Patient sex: M
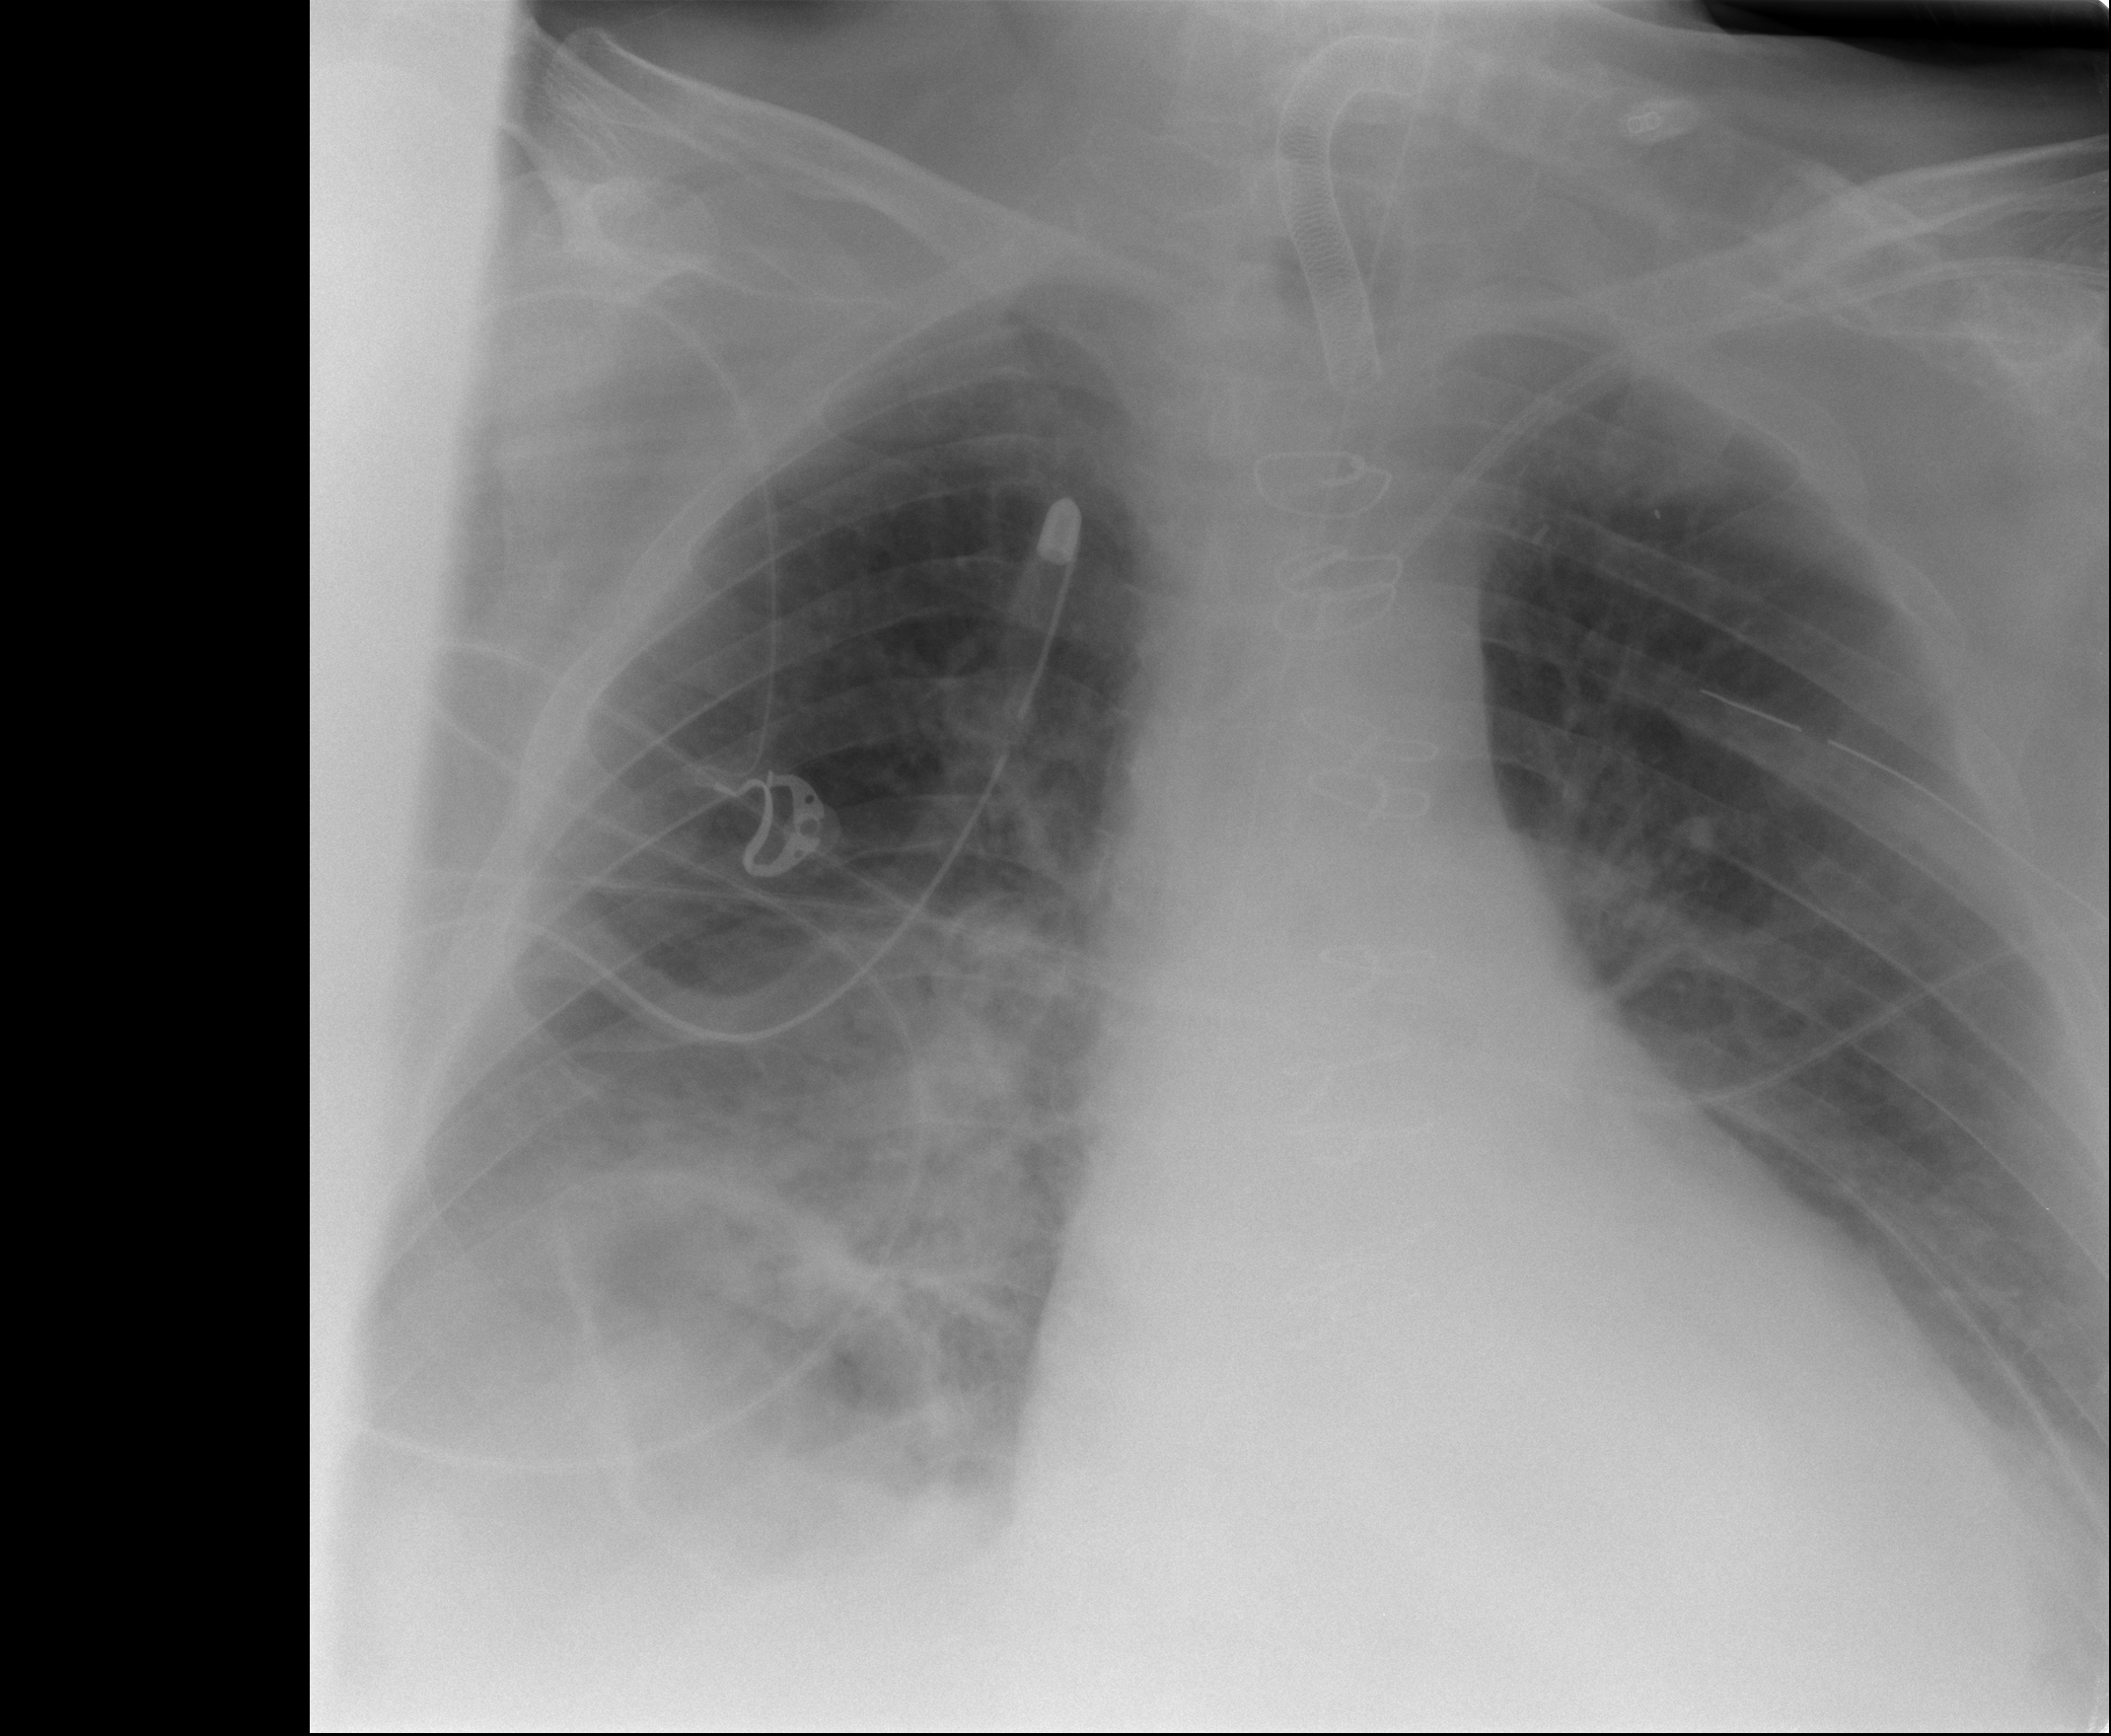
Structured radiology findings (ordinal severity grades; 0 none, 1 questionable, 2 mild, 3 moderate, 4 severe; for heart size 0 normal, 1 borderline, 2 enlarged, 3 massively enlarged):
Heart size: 2
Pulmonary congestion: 0
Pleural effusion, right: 2
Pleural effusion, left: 2
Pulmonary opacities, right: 2
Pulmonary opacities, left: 2
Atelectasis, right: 3
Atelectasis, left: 2